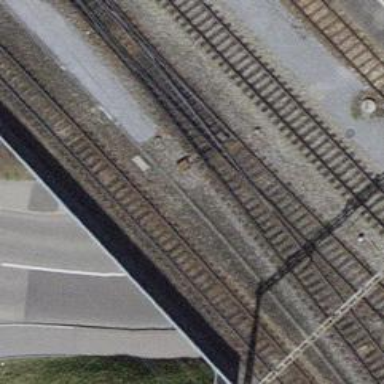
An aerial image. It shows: Single-track railway with electrified contact lines.